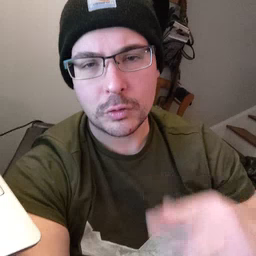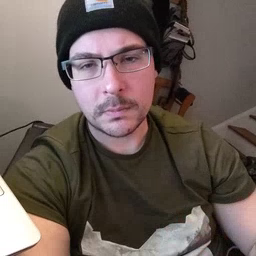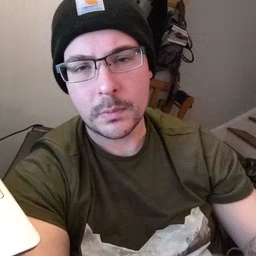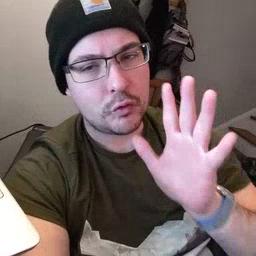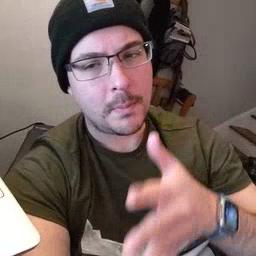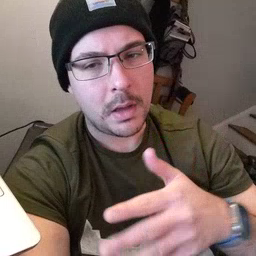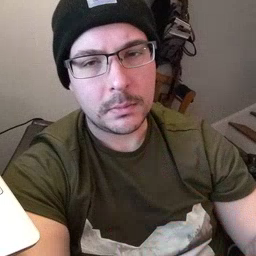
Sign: grandma